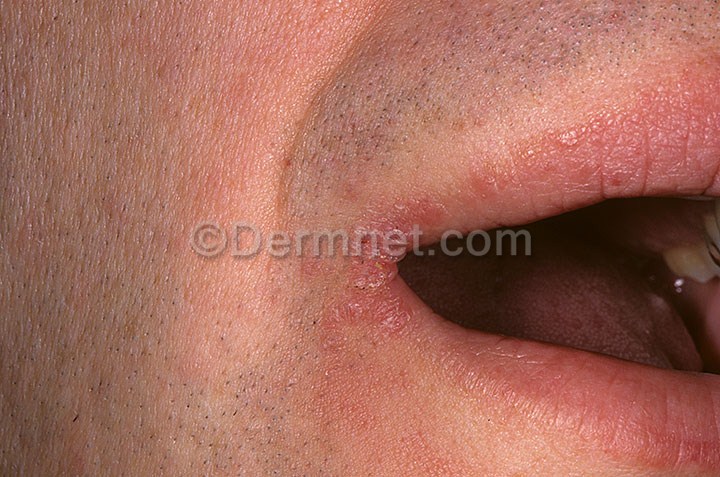
Disease: Tinea Ringworm Candidiasis and other Fungal Infections